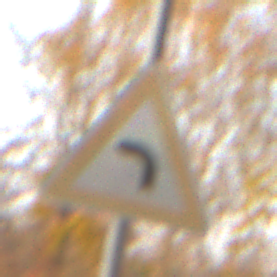
Verkehrszeichen: KurveLinks
Umgebung: Roofed, Suburban
Tageszeit: SunriseSunset
Wetter: Clear
Licht: Natural
Jahreszeit: NotSpecified
Kontrast: MediumContrast